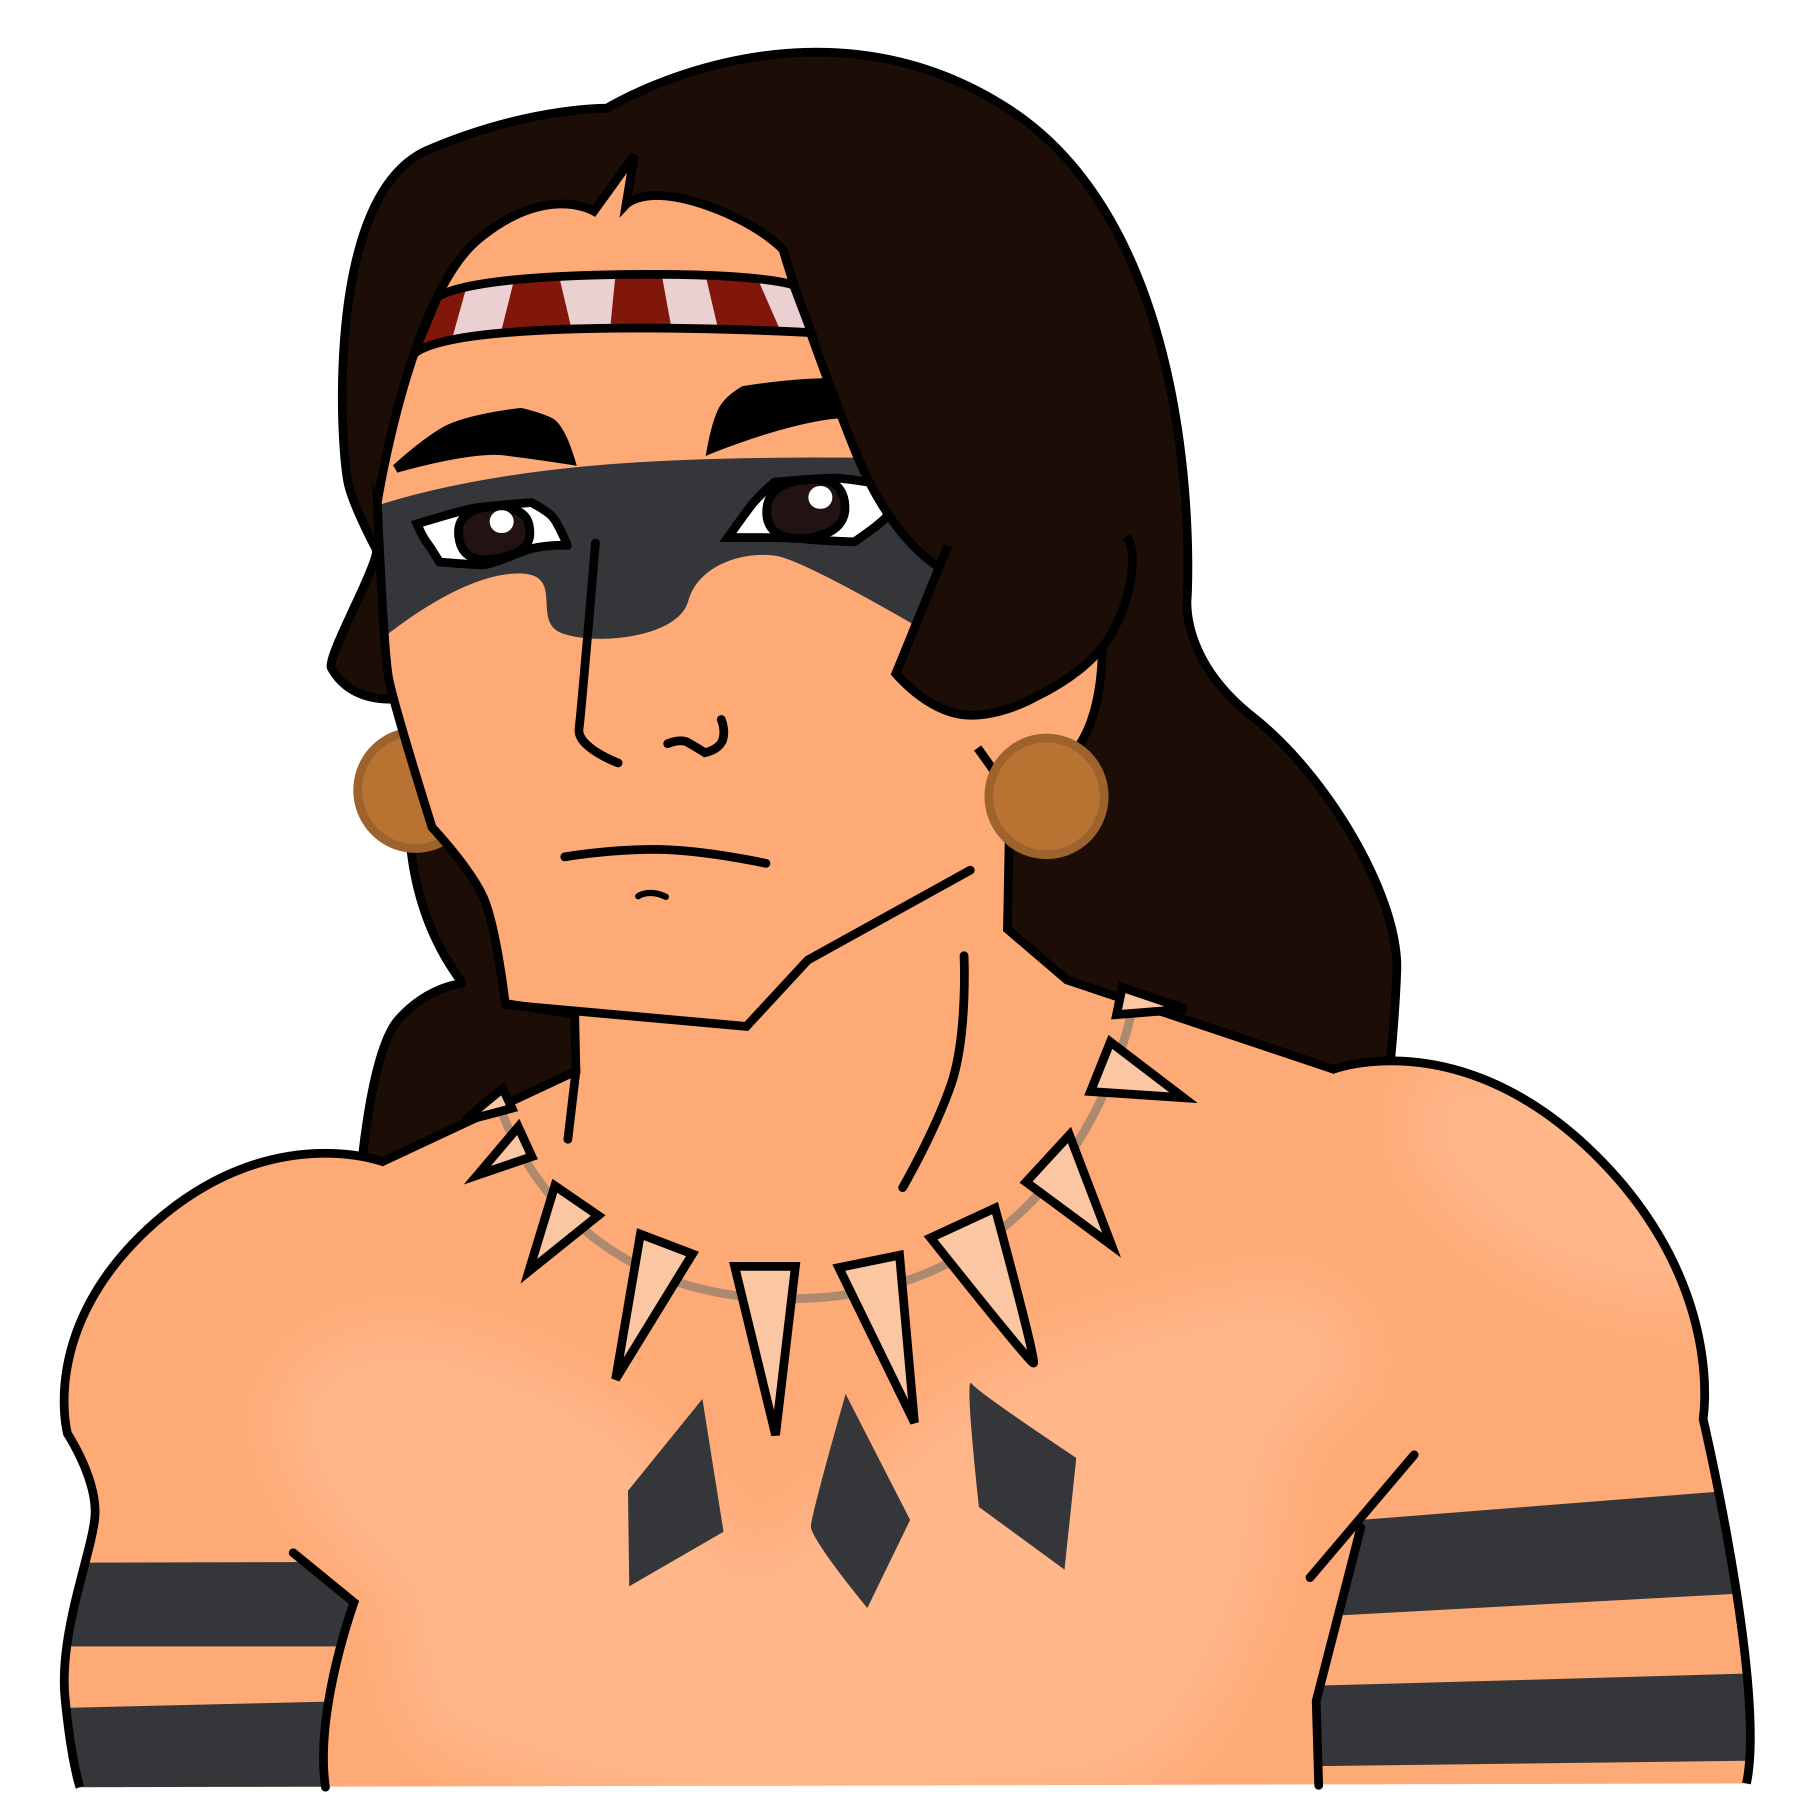
Label: 5_Twinkjak